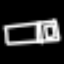
Label: bed